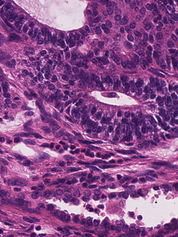
Tumor epithelial tissue: yes
Tumor-associated stroma tissue: yes
Normal tissue: no